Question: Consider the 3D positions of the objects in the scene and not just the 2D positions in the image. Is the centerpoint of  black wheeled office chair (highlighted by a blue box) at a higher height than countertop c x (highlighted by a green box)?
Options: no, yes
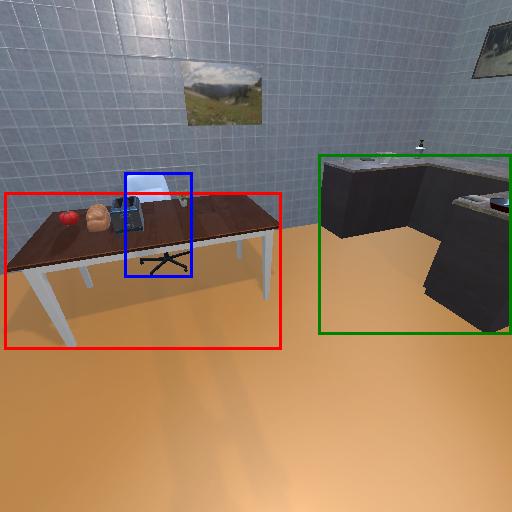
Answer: no